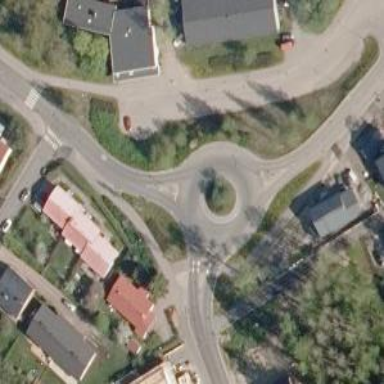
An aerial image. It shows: Secondary road leading to roundabout.